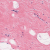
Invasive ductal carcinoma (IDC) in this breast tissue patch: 0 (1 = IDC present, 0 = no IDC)